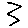
Label: zigzag